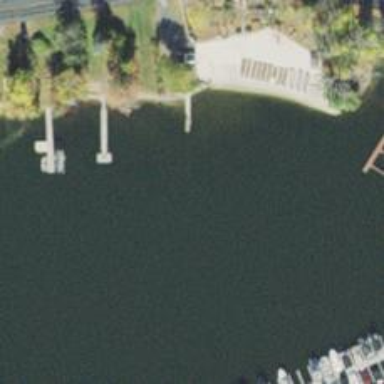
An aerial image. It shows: Man-made pier.